Question: If the built-in google-maps app is started via an intent, like so
'''
string maps = "maps.googleapis.com/maps/api/staticmap"
string addr = "center=422+Android+Blvd+10110";
string key = "key=Ab4jk3j4k34jk34jk3"
string url = "http://" + maps + "?" + addr + "&" + key
Intent intent = new Intent(Android.Content.Intent.ActionView, Uri.Parse(url));
intent.SetClassName("com.google.android.apps.maps", "com.google.android.maps.MapsActivity");
StartActivityForResult(intent,(int)ActivityRequestCode.Map);
'''
can an API-key be specified in the request's url so that it will be serviced in the same way as when
using them in requests from the v2 MapFragment/MapActivity/MapView ?
I think all my syntax and such is correct, because the first request I made today was fulfilled, but all subsequent requests have been ignored. It's as if the service is enforcing it's abuse policy against my IP.
A debug.keystore file was used to extract the SHA signature from, and an entry was made in the manifest file with the generated key:
'''
<?xml version="1.0" encoding="utf-8"?>
<manifest>
<application>
<meta-data android:name="com.google.android.maps.v2.API_KEY"
android:value="Ab4jk3j4k34jk34jk3" />
</application>
<uses-sdk android:minSdkVersion="8" android:targetSdkVersion="15" />
<uses-permission android:name="android.permission.INTERNET" />
<uses-permission android:name="android.permission.WRITE_EXTERNAL_STORAGE" />
<uses-permission android:name="android.permission.SET_DEBUG_APP" />
<uses-permission android:name="android.permission.ACCESS_NETWORK_STATE" />
<uses-permission android:name="android.permission.ACCESS_COARSE_LOCATION" />
<uses-permission android:name="android.permission.ACCESS_FINE_LOCATION" />
<uses-feature android:glEsVersion="0x00020000" android:required="true"/>
</manifest>
'''
Since my requests are being ignored, I think maybe the built-in maps app doesn't support requests with keys specified in them. There are technical limitations as to why I cannot use the newer v2 style MapFragment/MapActivity (or whatever it's called).
I've tried three key types, two "browser apps" and one "android apps":

Thank you.
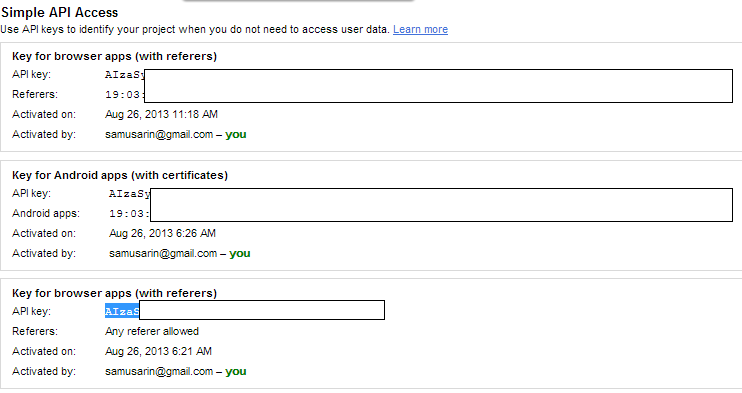
Answer: <URL>